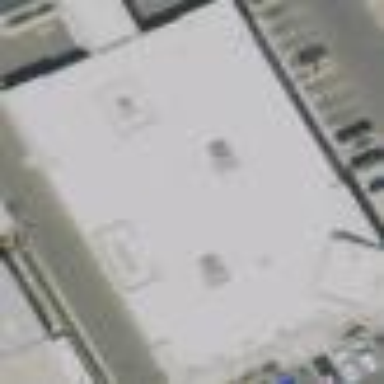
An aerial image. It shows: Building.